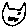
Label: cat